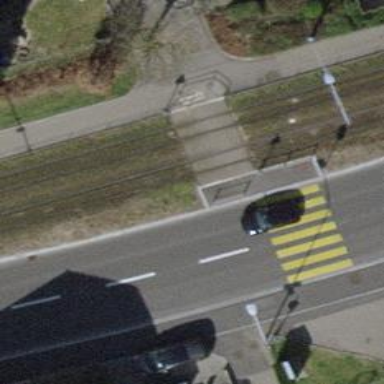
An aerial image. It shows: Crossing for the railway.